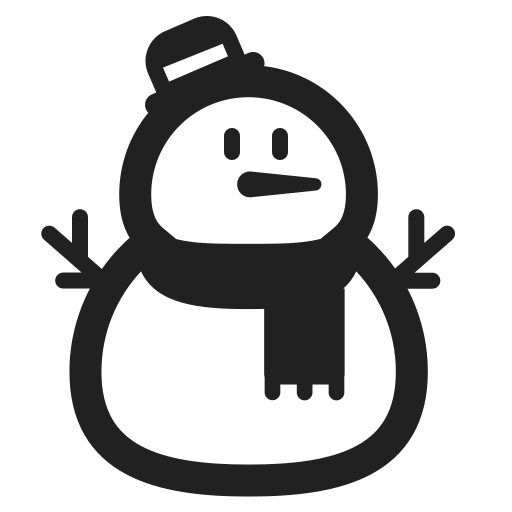
snowman without snow high contrast